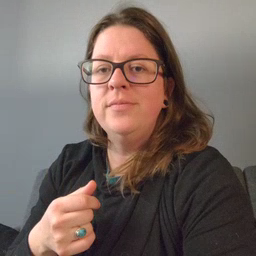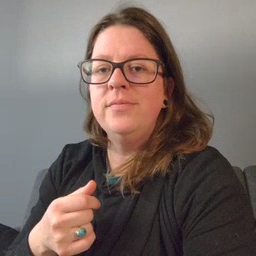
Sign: another